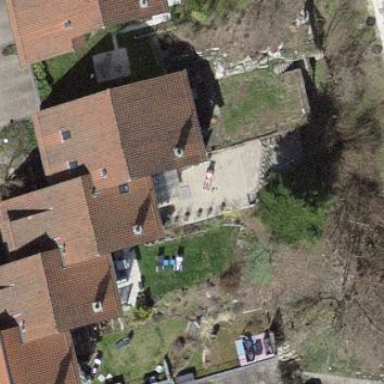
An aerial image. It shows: Residential building.